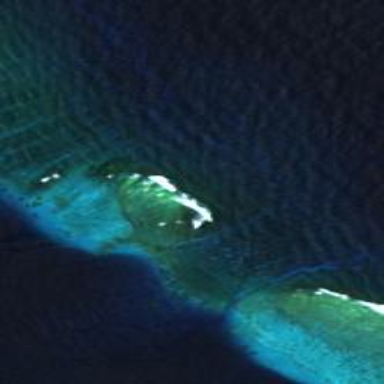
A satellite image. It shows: Beautiful reef in its natural state.